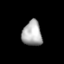
Tissue: lung
Cell type: Epithelial cells
Senescence score: 0.2397
Nuclear area (px): 486
Mean DAPI intensity: 170.903